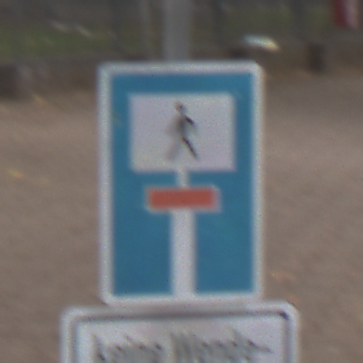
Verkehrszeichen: SackgasseFussgaengerDurchlaessig
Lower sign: HinweisGeaenderteVorfahrtVerkehrsfuehrungVerkehrsregelung3
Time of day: MorningAfternoon
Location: Outdoor (Urban)
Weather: Overcast
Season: NotSpecified
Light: Natural